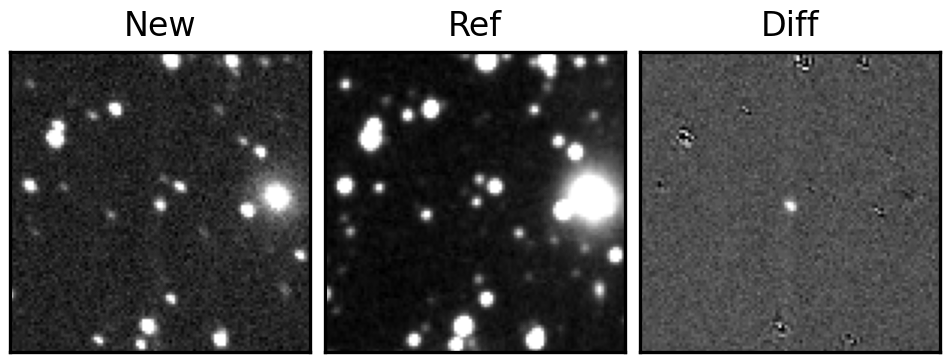
Label: real